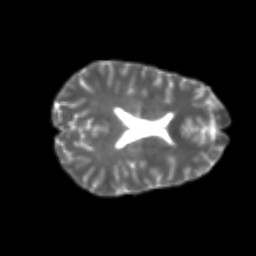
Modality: T2w
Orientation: axial
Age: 22
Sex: female
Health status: healthy
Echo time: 0.074 s